Question: I've made the form below. Is it possible to make it that when user enters the number of fields, for example 6, that the table below has 6 rows. It would be great if it would be possible to make it without any submit button (so that the trigger for this action is exiting from the text input box).

Here is the html code of this form:
'''
<fieldset>
<legend>Student Information</legend>
Number of fields: <input type="text"><br />
Total number of characters: <input type="text">
<br>
<br>
<table border="1">
<th></th>
<th>field</th>
<th>number of characters</th>
<tr>
<td>1</td>
<td><input type="text"></td>
<td><input type="text"></td>
</tr>
<tr>
<td>2</td>
<td><input type="text"></td>
<td><input type="text"></td>
</tr>
</table>
</fieldset>
'''
If this is not possible (without submit button), than in which way would you accomplish the same result? Thank you for any help and/or suggestions.
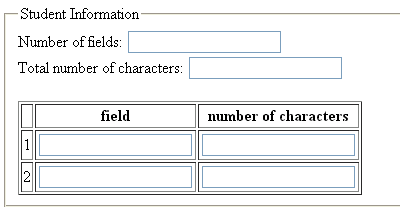
Answer: Okay here is the post only script you require
'''
<?php
$rows=2;
if(isset($_POST['submit']))
{
if($_POST['submit']=='Update')
{
if(isset($_POST['rows'])) $rows=max($rows, intval($_POST['rows'])); // minimum 2 rows
}
else
{
// process posted data here
// reset post or jump to another page
$_POST=array();
//header("Location:index.php");
//exit();
}
}
?>
<form method="post">
<fieldset>
<legend>Student Information</legend>
Number of fields: <input type="text" name="rows" value="<?php echo $rows; ?>"><br />
Total number of characters: <input type="text">
<input type="submit" name="submit" value="Update"/>
<br>
<br>
<table border="1">
<th></th>
<th>field</th>
<th>number of characters</th>
<?php
for($loop=1;$loop<=$rows;$loop++)
{
echo '<tr>';
echo '<td>'.$loop.'</td>';
echo '<td><input name="field['.$loop.']" value="'.$_POST['field'][$loop].'" /></td>';
echo '<td><input name="chars['.$loop.']" value="'.$_POST['chars'][$loop].'" /></td>';
echo '</tr>';
}
?>
</table>
<input type="submit" name="submit" value="Submit"/>
</fieldset>
</form>
'''
It will default to 2 rows (minimum), and retain the data when you update the rows.
If the rows get reduced, then the end ones disappear